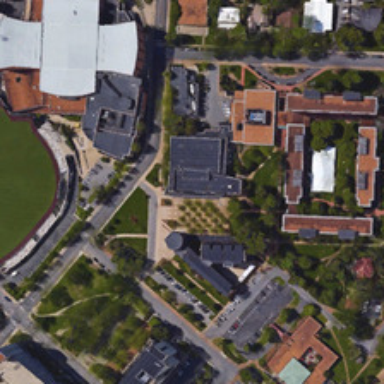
Many buildings and green trees are in a school .